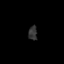
Tissue: skin
Cell type: Epithelial cells
Senescence score: 0.2715
Nuclear area (px): 121
Mean DAPI intensity: 50.653